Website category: phone
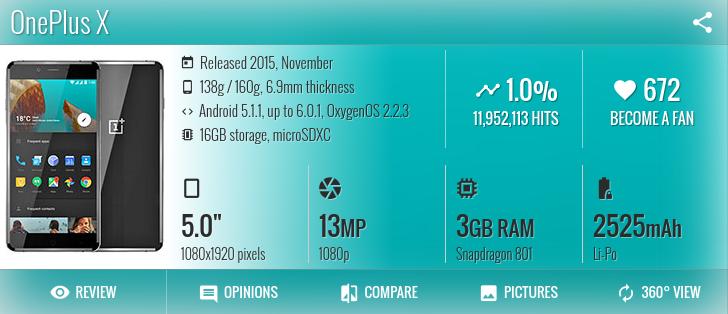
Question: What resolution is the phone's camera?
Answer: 1080p

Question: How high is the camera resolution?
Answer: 1080p

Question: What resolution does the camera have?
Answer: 1080p

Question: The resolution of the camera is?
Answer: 1080p

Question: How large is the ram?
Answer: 3 GB RAM

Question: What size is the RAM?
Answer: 3 GB RAM

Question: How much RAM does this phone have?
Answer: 3 GB RAM

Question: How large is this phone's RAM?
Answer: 3 GB RAM

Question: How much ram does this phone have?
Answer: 3 GB RAM

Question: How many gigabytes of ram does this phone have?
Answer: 3 GB RAM

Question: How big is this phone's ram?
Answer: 3 GB RAM

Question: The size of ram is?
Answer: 3 GB RAM

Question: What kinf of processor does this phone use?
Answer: Snapdragon 801

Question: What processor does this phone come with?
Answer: Snapdragon 801

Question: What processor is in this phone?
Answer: Snapdragon 801

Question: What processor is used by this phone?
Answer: Snapdragon 801

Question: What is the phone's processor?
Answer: Snapdragon 801

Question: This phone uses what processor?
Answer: Snapdragon 801

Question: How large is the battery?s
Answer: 2525 mAh

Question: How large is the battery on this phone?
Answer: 2525 mAh

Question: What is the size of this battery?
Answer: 2525 mAh

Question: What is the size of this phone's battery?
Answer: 2525 mAh

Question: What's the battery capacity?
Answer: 2525 mAh

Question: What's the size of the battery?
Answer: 2525 mAh

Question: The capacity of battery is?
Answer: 2525 mAh